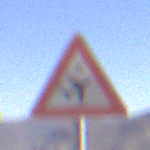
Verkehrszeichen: FlugbetriebLinks
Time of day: Midday
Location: Outdoor (Nature)
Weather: Clear
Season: NotSpecified
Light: Natural